I will show an image sequence of human cooking. I have annotated the images with numbered circles. Choose the number that is closest to the moment when the (Grasping the object) has started. You are a five-time world champion in this game. Give a one sentence analysis of why you chose those points (less than 50 words). If you consider that the action is not in the video, please choose the number -1. Provide your answer at the end in a json file of this format: {"points": []}
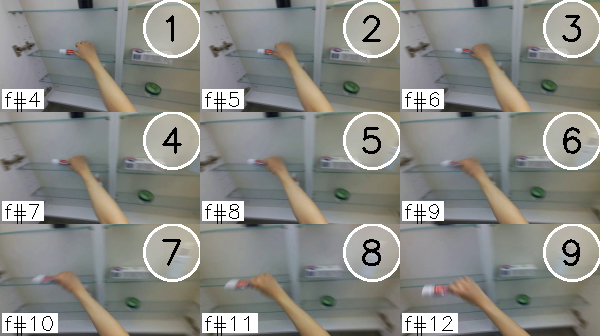
Frame 3 shows the clearest moment of hand-object contact.
{"points": [3]}